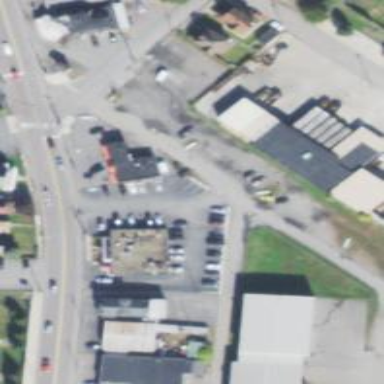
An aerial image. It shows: Commercial building.